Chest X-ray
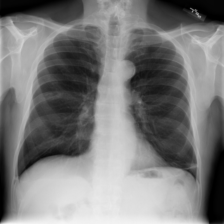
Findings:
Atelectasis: negative
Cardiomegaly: negative
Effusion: negative
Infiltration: negative
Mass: negative
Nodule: negative
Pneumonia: negative
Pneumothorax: negative
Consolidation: negative
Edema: negative
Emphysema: negative
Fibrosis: positive
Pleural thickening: negative
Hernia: negative